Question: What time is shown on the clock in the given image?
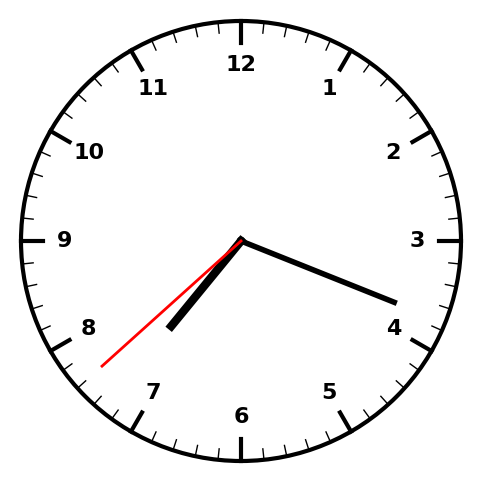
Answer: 07:18:38